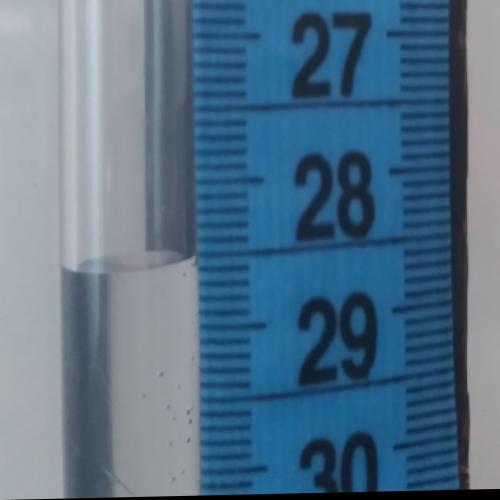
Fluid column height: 28.5 cm